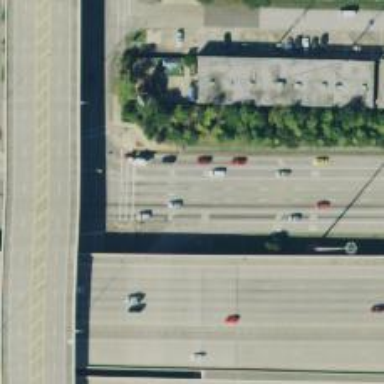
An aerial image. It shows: Frontage road that is classified as secondary link.